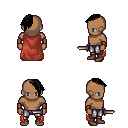
a pixel art fantasy rpg character, male body template, human, dark skin, maroon cape, metal pants, black long mohawk hairstyle, leather bracers, brown shoes, dagger, four views (front, back, left, right), 2x2 character sprite sheet, small pixel art, hard edges, no anti-aliasing